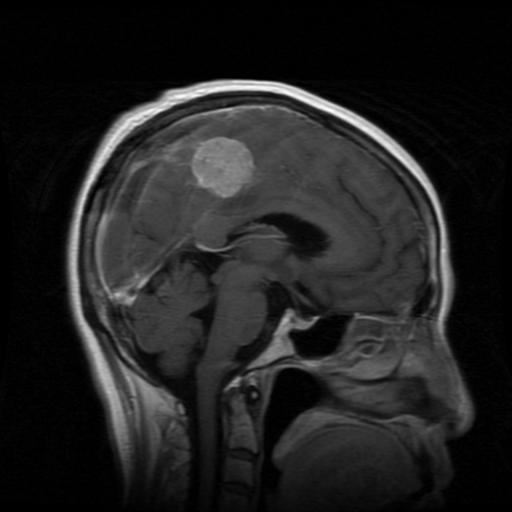
Label: meningioma